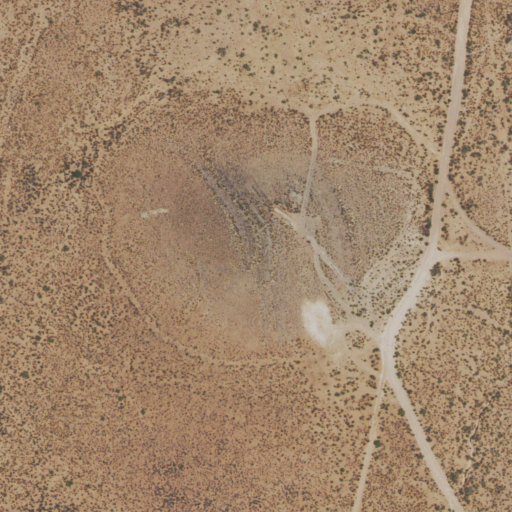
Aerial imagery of mountain in New Mexico named Booker Hill containing shrub and grassland